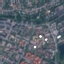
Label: Residential